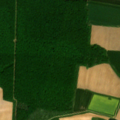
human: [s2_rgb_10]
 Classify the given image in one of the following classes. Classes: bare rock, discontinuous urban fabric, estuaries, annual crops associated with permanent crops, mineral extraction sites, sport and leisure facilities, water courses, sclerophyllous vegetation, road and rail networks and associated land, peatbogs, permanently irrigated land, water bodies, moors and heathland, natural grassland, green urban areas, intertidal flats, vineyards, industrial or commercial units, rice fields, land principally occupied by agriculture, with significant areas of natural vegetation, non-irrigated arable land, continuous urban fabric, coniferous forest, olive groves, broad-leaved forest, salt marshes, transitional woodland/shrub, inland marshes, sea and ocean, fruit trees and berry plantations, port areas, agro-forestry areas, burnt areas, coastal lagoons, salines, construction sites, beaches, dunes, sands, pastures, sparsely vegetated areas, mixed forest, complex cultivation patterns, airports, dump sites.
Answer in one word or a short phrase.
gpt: non-irrigated arable land, broad-leaved forest